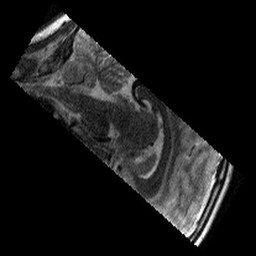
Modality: T2w
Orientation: sagittal
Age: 10
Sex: male
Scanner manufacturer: siemens
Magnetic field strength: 3 T
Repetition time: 9.23 s
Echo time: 0.067 s